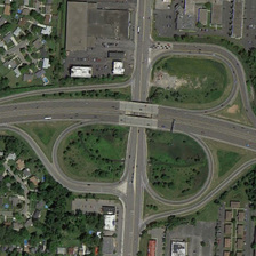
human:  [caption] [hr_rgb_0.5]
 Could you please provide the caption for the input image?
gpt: There are many cars on the viaduct.

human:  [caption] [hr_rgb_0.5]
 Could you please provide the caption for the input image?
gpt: There are many cars on the bridge.

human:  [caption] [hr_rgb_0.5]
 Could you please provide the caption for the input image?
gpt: There are many cars on the viaduct.

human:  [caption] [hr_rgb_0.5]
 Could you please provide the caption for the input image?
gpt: There are many cars on the viaduct.

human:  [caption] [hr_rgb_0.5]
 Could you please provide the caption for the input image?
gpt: There are many cars on the viaduct.